Question: I have a problem with my Android application. When I'm using my hp touchpad, which has a resolution of 1024x768 everything looks ok. However when I tested it on a 800x480 (Desire HD) this happened:

Here is my XML file:
'''
<?xml version="1.0" encoding="utf-8"?>
<LinearLayout xmlns:android="http://schemas.android.com/apk/res/android"
android:layout_width="fill_parent"
android:layout_height="fill_parent"
android:orientation="vertical" >
<LinearLayout
android:id="@+id/linearLayoutH1"
android:layout_width="fill_parent"
android:layout_height="wrap_content"
android:layout_weight=".25"
android:orientation="vertical"
android:weightSum="1" >
<EditText
android:id="@+id/result"
android:layout_width="fill_parent"
android:layout_height="wrap_content"
android:editable="false"
android:layout_weight=".50"
/>
<EditText
android:id="@+id/entry"
android:layout_width="fill_parent"
android:layout_height="wrap_content"
android:editable="false"
android:layout_weight=".50"
/>
</LinearLayout>
<LinearLayout
android:id="@+id/linearLayoutH3"
android:layout_width="fill_parent"
android:layout_height="100sp"
android:orientation="horizontal"
android:weightSum="1.0" >
<Button
android:id="@+id/buttonClear"
style="@style/ButtonText"
android:layout_width="wrap_content"
android:layout_height="fill_parent"
android:background="@drawable/custombuttonred"
android:text="@string/clear"
android:layout_weight=".40"
android:textSize="50sp" />
<ImageButton
style="@style/ButtonText"
android:id="@+id/c101_image"
android:layout_width="40sp"
android:layout_height="100sp"
android:scaleType="centerInside"
android:background="@drawable/cloud101"
android:layout_weight=".20" />
<Button
android:id="@+id/buttonBackspace"
style="@style/ButtonText"
android:layout_width="wrap_content"
android:layout_height="fill_parent"
android:background="@drawable/custombuttonred"
android:text="@string/backspace"
android:layout_weight=".40"
android:textSize="30sp" />
</LinearLayout>
<LinearLayout
android:id="@+id/linearLayoutH2"
android:layout_width="fill_parent"
android:layout_height="50sp"
android:layout_weight=".25"
android:orientation="horizontal"
android:weightSum="1.0" >
<Button
android:id="@+id/button1"
style="@style/ButtonText"
android:layout_width="50sp"
android:layout_height="fill_parent"
android:layout_weight=".25"
android:background="@drawable/custombutton"
android:text="@string/b1"
android:textSize="110sp" />
<Button
android:id="@+id/button2"
style="@style/ButtonText"
android:layout_width="50sp"
android:layout_height="fill_parent"
android:layout_weight=".25"
android:background="@drawable/custombutton"
android:text="2"
android:textSize="110sp" />
<Button
android:id="@+id/button3"
style="@style/ButtonText"
android:layout_width="50sp"
android:layout_height="fill_parent"
android:layout_weight=".25"
android:background="@drawable/custombutton"
android:text="3"
android:textSize="110sp" />
<Button
android:id="@+id/buttonDevide"
style="@style/ButtonText"
android:layout_width="50sp"
android:layout_height="fill_parent"
android:layout_weight=".25"
android:background="@drawable/custombuttonblue"
android:text="/"
android:textSize="110sp" />
</LinearLayout>
<LinearLayout
android:id="@+id/linearLayoutH3"
android:layout_width="fill_parent"
android:layout_height="50sp"
android:layout_weight=".25"
android:orientation="horizontal"
android:weightSum="1.0" >
<Button
android:id="@+id/button4"
style="@style/ButtonText"
android:layout_width="50sp"
android:layout_height="fill_parent"
android:layout_weight=".25"
android:background="@drawable/custombutton"
android:text="4"
android:textSize="110sp" />
<Button
android:id="@+id/button5"
style="@style/ButtonText"
android:layout_width="50sp"
android:layout_height="fill_parent"
android:layout_weight=".25"
android:background="@drawable/custombutton"
android:text="5"
android:textSize="110sp" />
<Button
android:id="@+id/button6"
style="@style/ButtonText"
android:layout_width="50sp"
android:layout_height="fill_parent"
android:layout_weight=".25"
android:background="@drawable/custombutton"
android:text="6"
android:textSize="110sp" />
<Button
android:id="@+id/buttonMult"
style="@style/ButtonText"
android:layout_width="50sp"
android:layout_height="fill_parent"
android:layout_weight=".25"
android:background="@drawable/custombuttonblue"
android:text="X"
android:textSize="110sp" />
</LinearLayout>
<LinearLayout
android:id="@+id/linearLayoutH4"
android:layout_width="fill_parent"
android:layout_height="50sp"
android:layout_weight=".25"
android:orientation="horizontal"
android:weightSum="1.0" >
<Button
android:id="@+id/button7"
style="@style/ButtonText"
android:layout_width="50sp"
android:layout_height="fill_parent"
android:layout_weight=".25"
android:background="@drawable/custombutton"
android:text="7"
android:textSize="110sp" />
<Button
android:id="@+id/button8"
style="@style/ButtonText"
android:layout_width="50sp"
android:layout_height="fill_parent"
android:layout_weight=".25"
android:background="@drawable/custombutton"
android:text="8"
android:textSize="110sp" />
<Button
android:id="@+id/button9"
style="@style/ButtonText"
android:layout_width="50sp"
android:layout_height="fill_parent"
android:layout_weight=".25"
android:background="@drawable/custombutton"
android:text="9"
android:textSize="110sp" />
<Button
android:id="@+id/buttonMinus"
style="@style/ButtonText"
android:layout_width="50sp"
android:layout_height="fill_parent"
android:layout_weight=".25"
android:background="@drawable/custombuttonblue"
android:text="-"
android:textSize="110sp" />
</LinearLayout>
<LinearLayout
android:id="@+id/linearLayoutH5"
android:layout_width="fill_parent"
android:layout_height="50sp"
android:layout_weight=".25"
android:orientation="horizontal"
android:weightSum="1.0" >
<Button
android:id="@+id/button0"
style="@style/ButtonText"
android:layout_width="50sp"
android:layout_height="fill_parent"
android:layout_weight=".25"
android:background="@drawable/custombutton"
android:text="0"
android:textSize="110sp" />
<Button
android:id="@+id/buttonDot"
style="@style/ButtonText"
android:layout_width="50sp"
android:layout_height="fill_parent"
android:layout_weight=".25"
android:background="@drawable/custombuttonblue"
android:text="."
android:textSize="110sp" />
<Button
android:id="@+id/buttonEq"
style="@style/ButtonText"
android:layout_width="50sp"
android:layout_height="fill_parent"
android:layout_weight=".25"
android:background="@drawable/custombuttongreen"
android:text="="
android:textSize="110sp" />
<Button
android:id="@+id/buttonPlus"
style="@style/ButtonText"
android:layout_width="50sp"
android:layout_height="fill_parent"
android:layout_weight=".25"
android:background="@drawable/custombuttonblue"
android:text="+"
android:textSize="110sp" />
</LinearLayout>
</LinearLayout>
'''
I've read about the problems of different screen sizes, but no matter if I use sp or dp, it still looks bad on the 800x480 screen. What should I do to get the font display correctly and the picture be nicely centered and not being closed in too tight ?
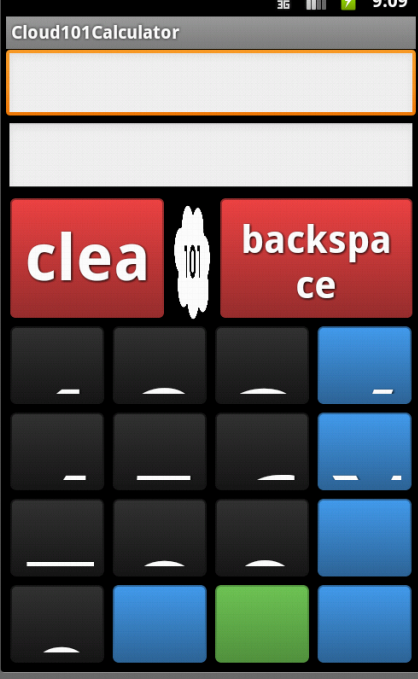
Answer: First: You shouldn't user 'sp' for views dimensions. User 'dp' for dimensions of the views, and 'sp' for text size.
Second: if you use 'weightsum' and 'layout_weight', you don't need dimensions for views width, you give them 0dp value, and they will be drawn ok.
For example if you use this configuration:
'''
<ImageButton
style="@style/ButtonText"
android:id="@+id/c101_image"
android:layout_width="0dp"
android:layout_height="fill_parent"
android:scaleType="centerInside"
android:background="@drawable/cloud101"
android:layout_weight=".20" />
'''
your imageButton should be displayed correctly on all screens.
Use the same technique for all your views and it should solve your problem.
: Use a smaller font for your text :)
Good luck,
Arkde